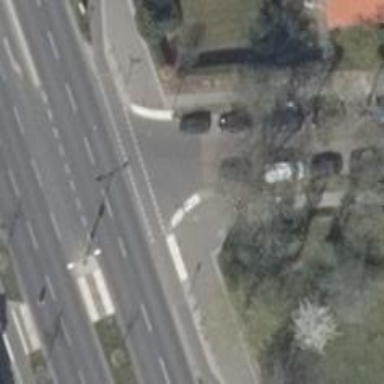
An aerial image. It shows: Asphalt footway with unmarked crossing. The footway and cycleway surfaces are both asphalt.